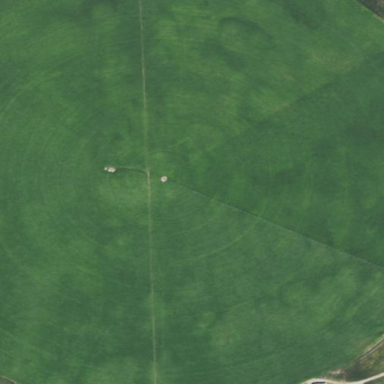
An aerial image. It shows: Farmland with pivot irrigation system.